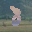
Label: 8